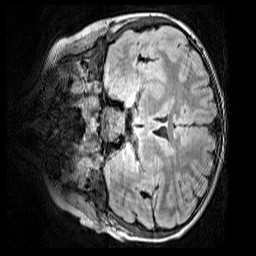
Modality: FLAIR
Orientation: coronal
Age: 8
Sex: male
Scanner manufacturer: siemens
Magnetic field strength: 3 T
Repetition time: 5 s
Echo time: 0.388 s